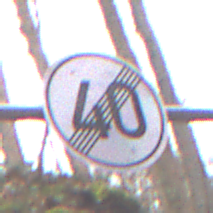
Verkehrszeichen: EndeGeschwindigkeit40
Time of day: Midday
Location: Outdoor (Nature)
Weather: Overcast
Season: Autumn
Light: Natural